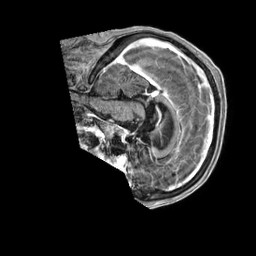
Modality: T1w
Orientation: sagittal
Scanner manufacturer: philips
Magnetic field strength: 1.5 T
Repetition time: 0.00708 s
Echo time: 0.003208 s